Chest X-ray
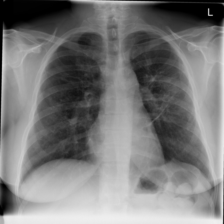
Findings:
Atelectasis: negative
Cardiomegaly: negative
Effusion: negative
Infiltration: negative
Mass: negative
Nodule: negative
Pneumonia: negative
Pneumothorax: negative
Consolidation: negative
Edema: negative
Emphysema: negative
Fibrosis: negative
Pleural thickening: negative
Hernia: negative